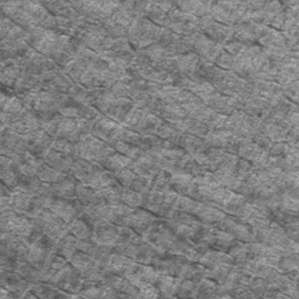
Label: frost